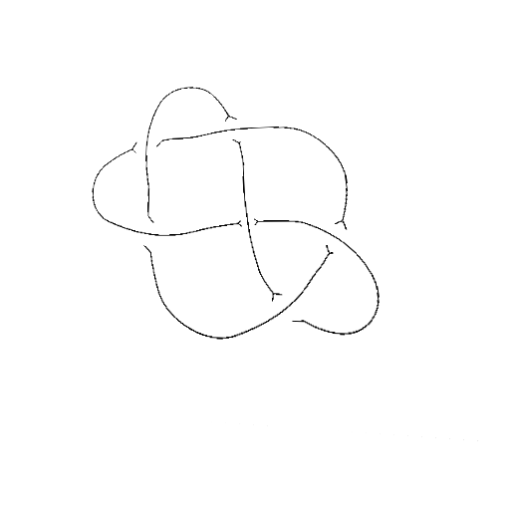
Crossing number: 6